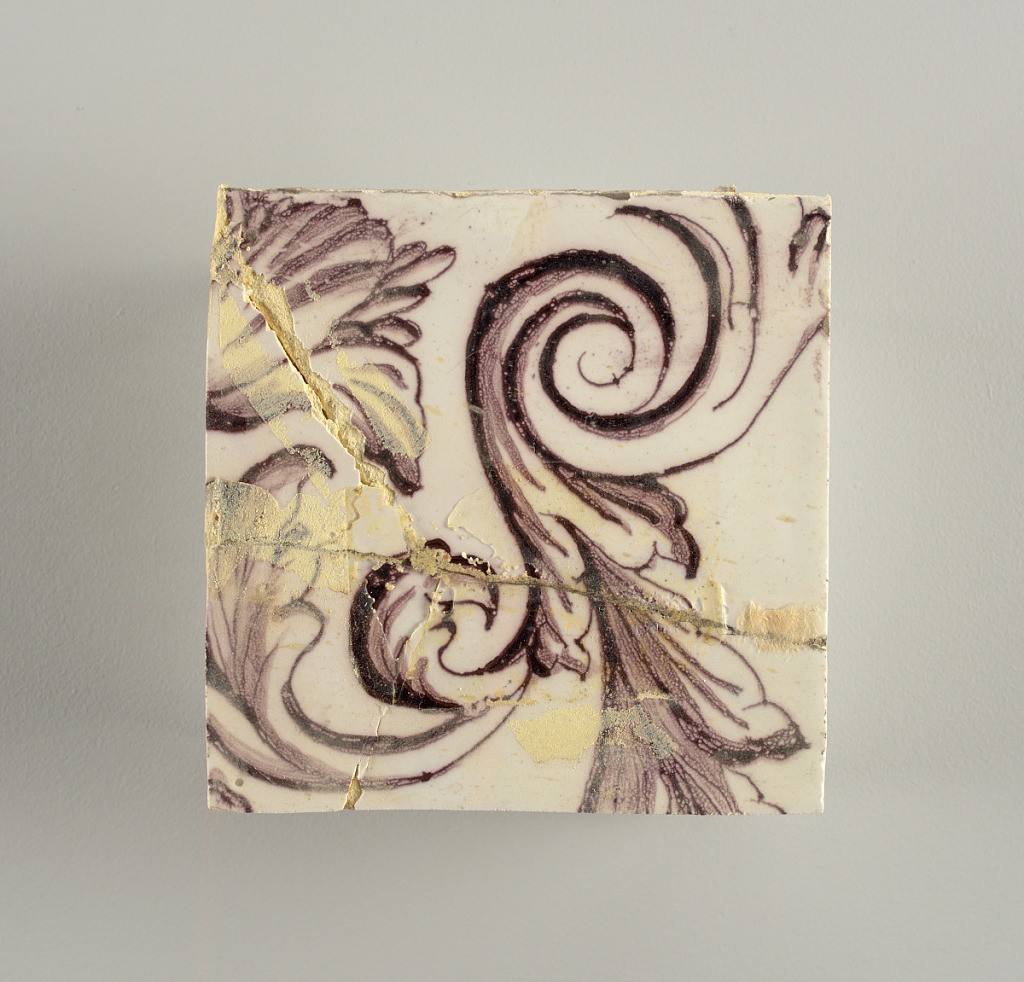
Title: Tile wall facing
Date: ca. 1725
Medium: Tin-glazed earthenware, underglaze
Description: Horizontal rectangle.  Thirty tiles wide and twenty-three tiles high with opening for fireplace eleven tiles wide and ten high.  Foliage arabesques disposed about three vertical axes from which are emphazised by urns at center and right, and at left by the figure of a standing woman carrying an infant on her arm and accompanied by two children.